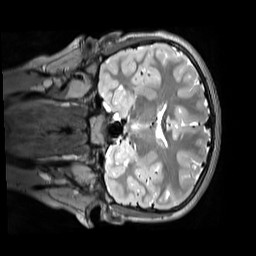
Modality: T2w
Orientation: coronal
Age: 11
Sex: male
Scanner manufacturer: siemens
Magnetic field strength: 3 T
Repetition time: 3.2 s
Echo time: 0.408 s